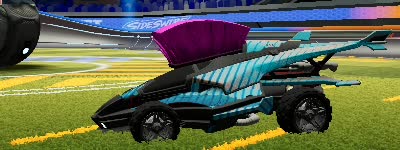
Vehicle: aftershock